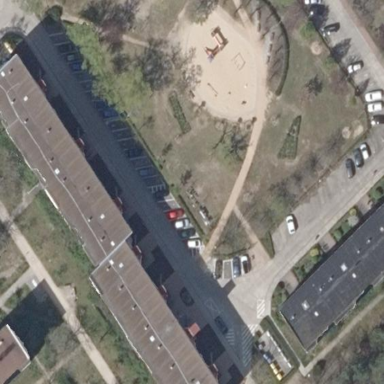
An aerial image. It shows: Parking area with surface.